Question: I made my schedule. I'm installing but the apk is not there. everything is clear in the picture
I made changes to the manifest, is it something related to it?

Manifest
'''
<activity
android:name=".MainActivity"
android:label="@string/app_name" >
<intent-filter>
<action android:name="android.intent.action.MAIN" />
<activity
android:name=".MainActivity"
android:label="@string/app_name" >
<category android:name="android.intent.category.LAUNCHER" />
</activity></intent-filter>
</activity>
<activity
android:name=".guzelsozleractivity"
android:label="@string/app_name" />
</application>
'''
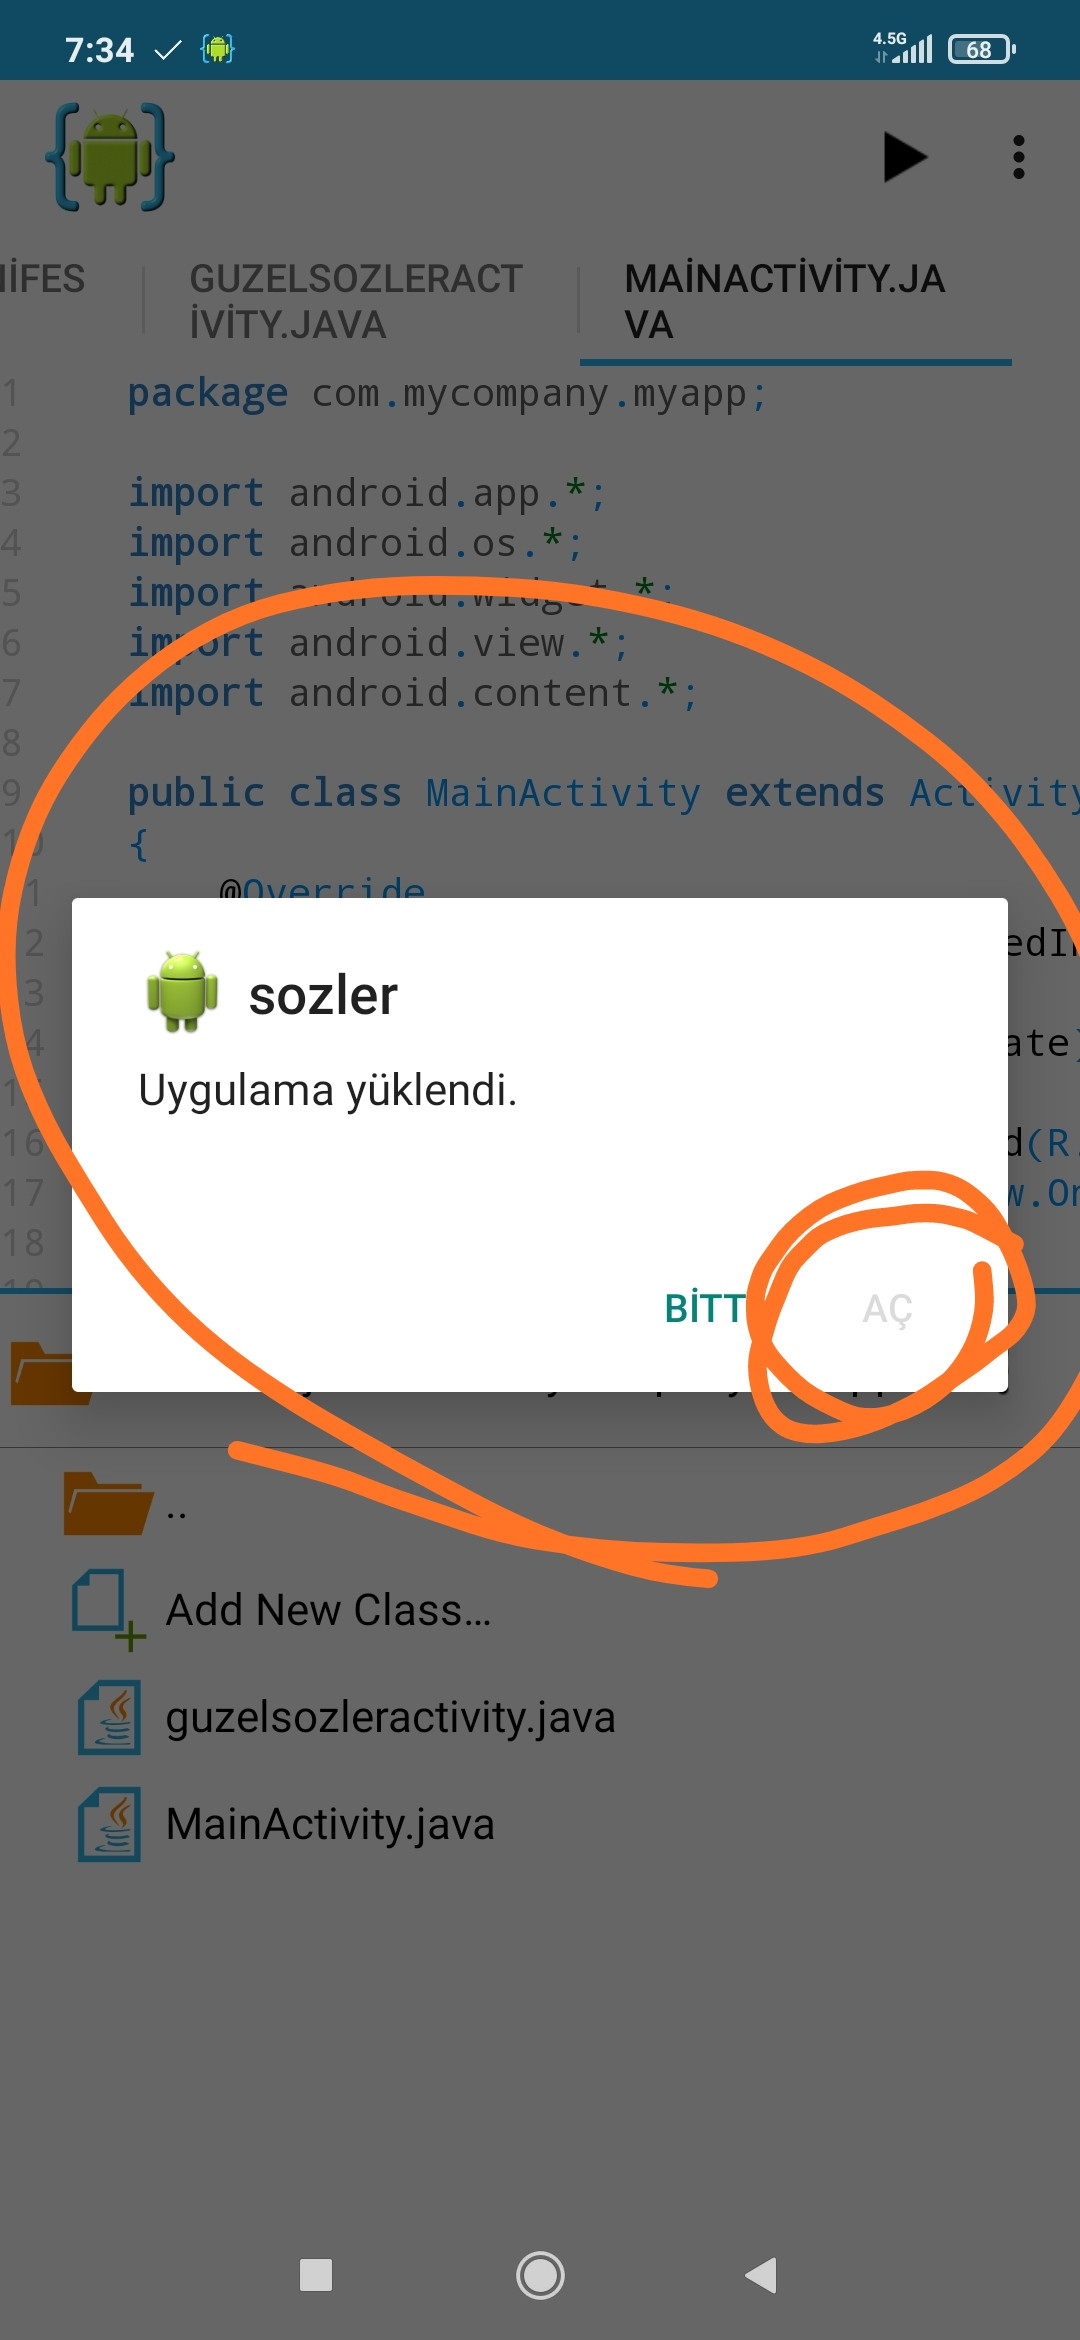
Answer: You are declaring twice.
Declare it like this:
'''
<activity android:name=".MainActivity">
<intent-filter>
<action android:name="android.intent.action.MAIN" />
<category android:name="android.intent.category.LAUNCHER" />
</intent-filter>
</activity>
'''